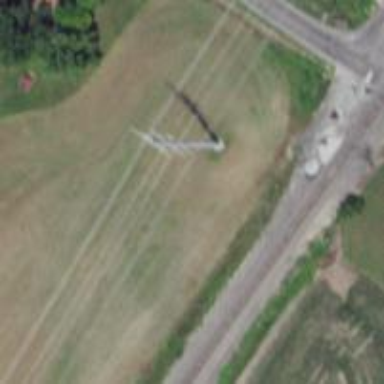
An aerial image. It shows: Power tower.